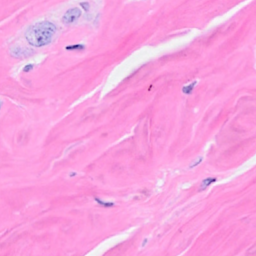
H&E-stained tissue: Breast